Question: I'm wondering how to turn a column which contains repetitive column values into rows in MSSQL. Here is an example of what I'm working with.
'''
CREATE TABLE Colors
(
Time_ Time,
Color varchar(6),
count int
)
INSERT INTO Colors VALUES ('10:00', 'Red', 2);
INSERT INTO Colors VALUES ('10:00', 'Orange', 3);
INSERT INTO Colors VALUES ('10:00', 'Yellow', 6);
INSERT INTO Colors VALUES ('10:00', 'Green', 9);
INSERT INTO Colors VALUES ('10:00', 'Blue', 2);
INSERT INTO Colors VALUES ('11:00', 'Red', 3);
INSERT INTO Colors VALUES ('11:00', 'Orange', 4);
INSERT INTO Colors VALUES ('11:00', 'Yellow', 6);
INSERT INTO Colors VALUES ('11:00', 'Green', 7);
INSERT INTO Colors VALUES ('11:00', 'Blue', 1);
INSERT INTO Colors VALUES ('12:00', 'Red', 2);
INSERT INTO Colors VALUES ('12:00', 'Orange', 2);
INSERT INTO Colors VALUES ('12:00', 'Yellow', 7);
INSERT INTO Colors VALUES ('12:00', 'Green', 9);
INSERT INTO Colors VALUES ('12:00', 'Blue', 4);
'''
And SQLFiddle: <URL>
What I'm looking for is a table where the rows are Time_, Red, Orange, Yellow, Green, Blue. So it would look something like this:

Any help would be appreciated.
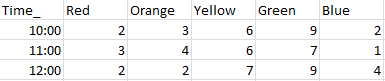
Answer: '''
SELECT Time_,
Red,
Orange,
Yellow,
Green,
Blue
FROM
(
SELECT Time_, Color, Count
FROM Colors
) orgData
PIVOT
(
MAX(Count)
FOR Color IN (Red, Orange, Yellow, Green, Blue)
) pvt
'''
- <URL>